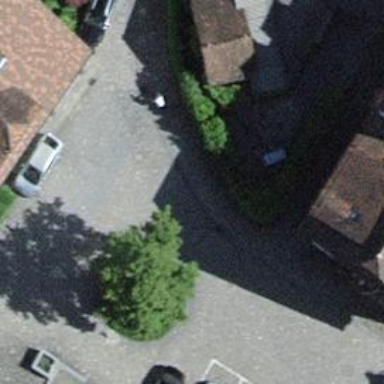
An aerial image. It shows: Residential road with sett surface.